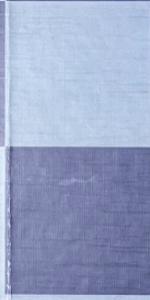
Label: Empty